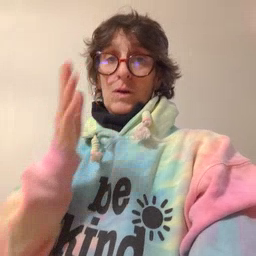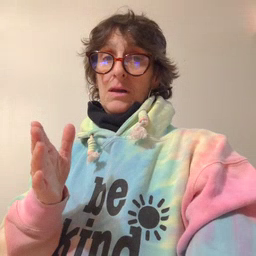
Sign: will